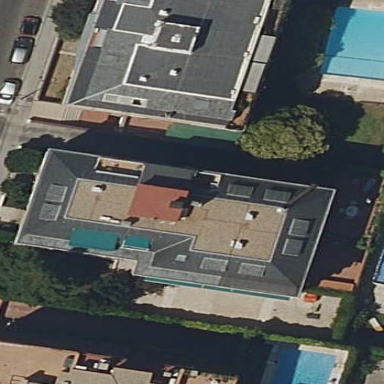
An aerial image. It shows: Building with hipped roof made of concrete. The roof is grey in color and the building itself is brown.